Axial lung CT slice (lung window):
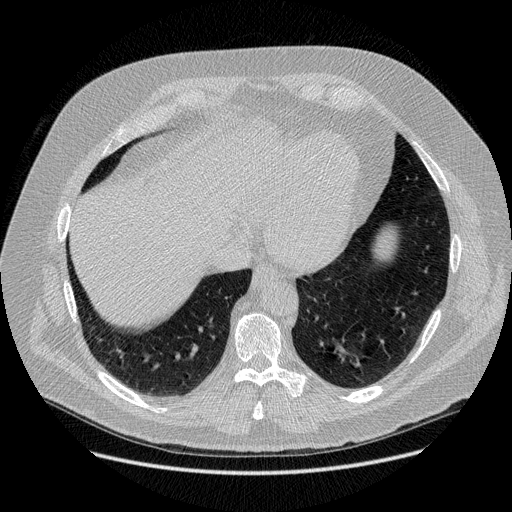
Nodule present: no